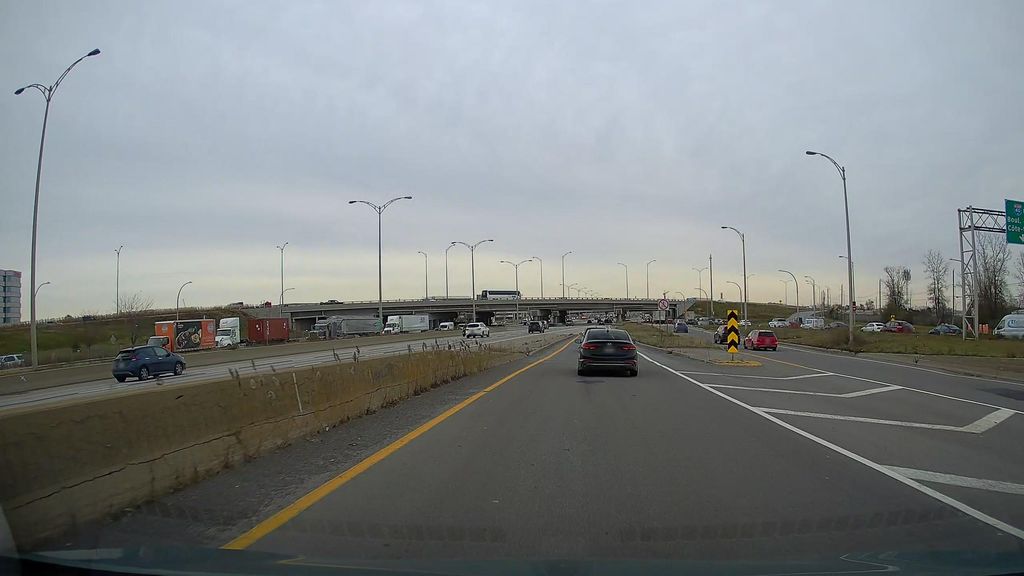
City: montreal